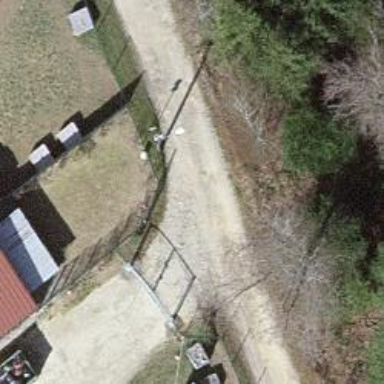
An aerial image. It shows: Fence.